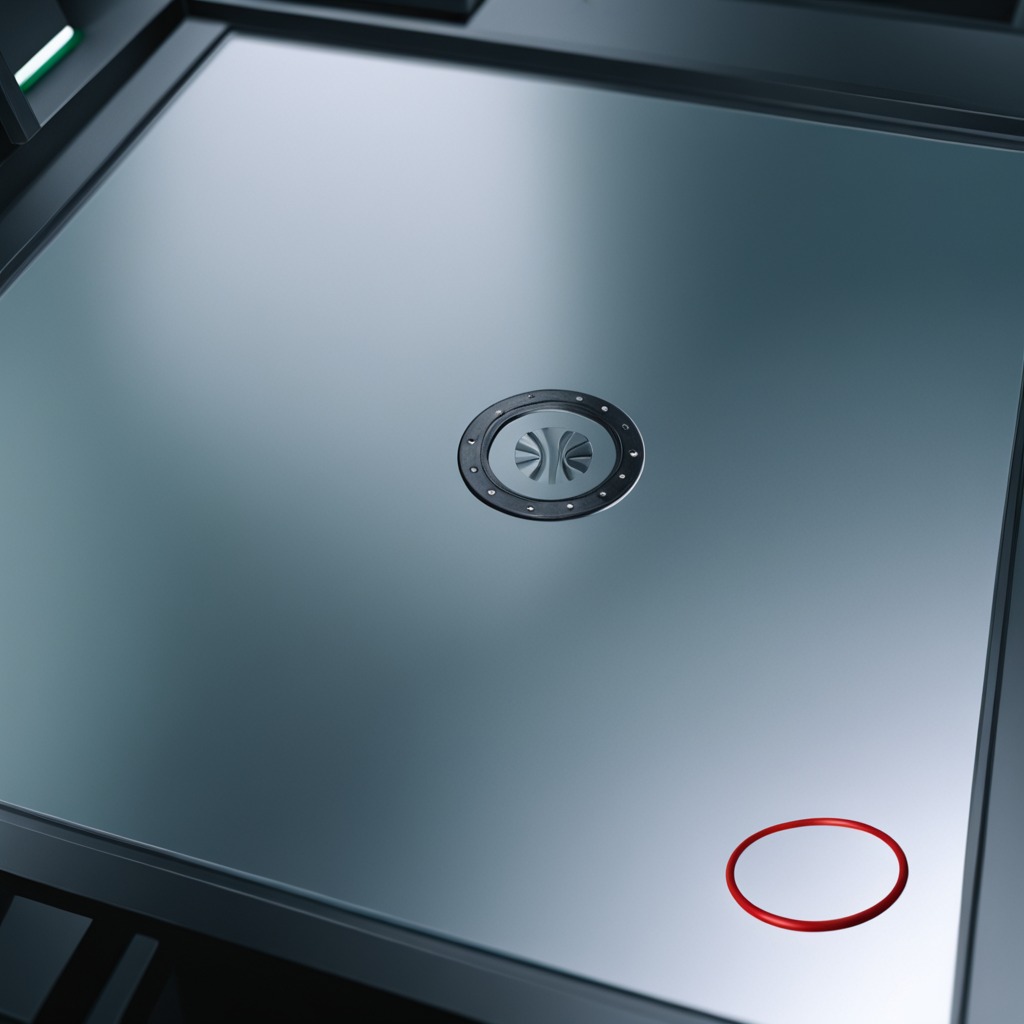
A rubber O-ring is lying on the metal table.